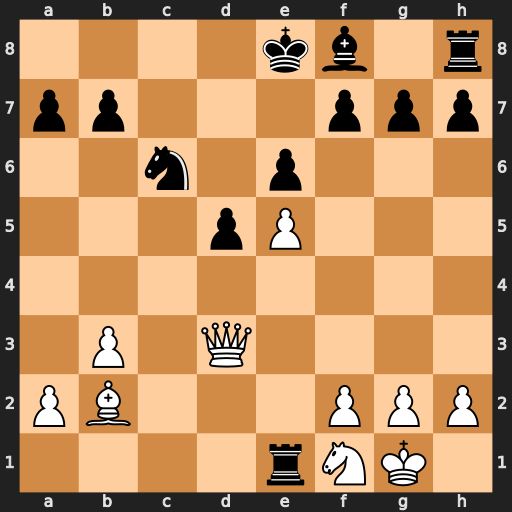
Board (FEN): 4kb1r/pp3ppp/2n1p3/3pP3/8/1P1Q4/PB3PPP/4rNK1
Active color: w
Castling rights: k
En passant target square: -
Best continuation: Qb5 Be7 Qxb7 O-O Qxc6